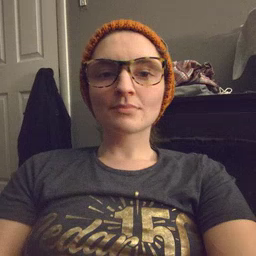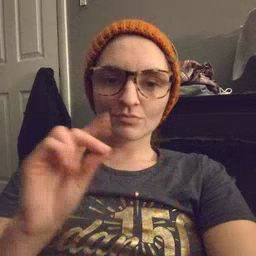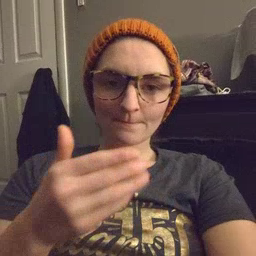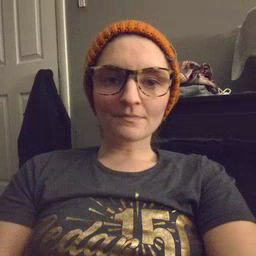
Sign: puppy